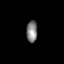
Tissue: lung
Cell type: Endothelial cells
Senescence score: 0.5829
Nuclear area (px): 234
Mean DAPI intensity: 128.081